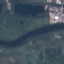
Land use / land cover: River